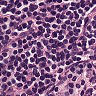
Metastatic tissue present: no